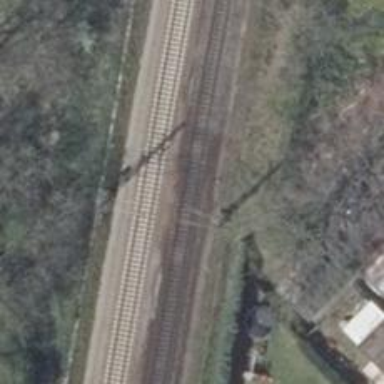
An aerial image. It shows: Railway milestone with catenary mast.